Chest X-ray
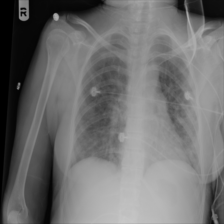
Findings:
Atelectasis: negative
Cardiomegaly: negative
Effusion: negative
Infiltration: negative
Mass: negative
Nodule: negative
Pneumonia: negative
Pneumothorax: negative
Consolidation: negative
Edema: negative
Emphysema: negative
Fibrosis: negative
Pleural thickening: negative
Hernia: negative